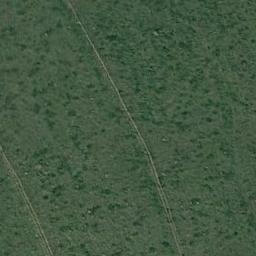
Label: meadow